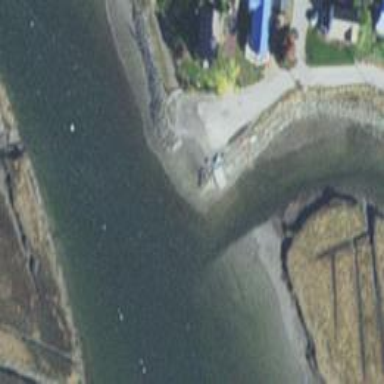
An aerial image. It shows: Slipway on leisure land.